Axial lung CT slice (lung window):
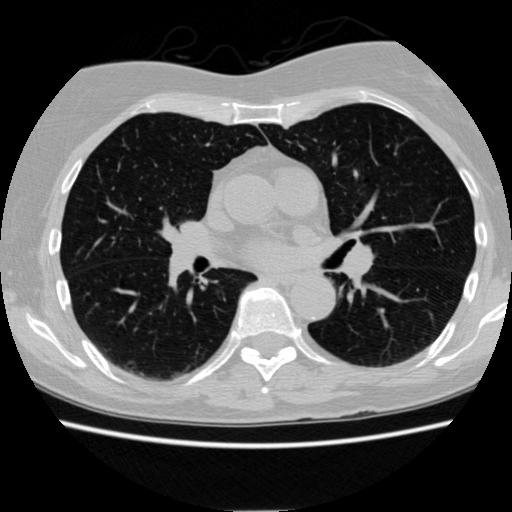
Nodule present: no